Interaction volume radius: 10 \u00c5
Interaction volume height: 25 \u00c5
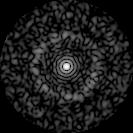
Disorder parameter: 0.8224